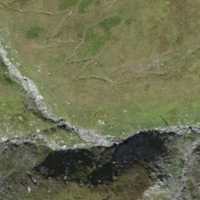
EUNIS habitat code: 26
Species observed at this site:
Kalmia procumbens
Ajuga pyramidalis
Gentiana brachyphylla
Geum montanum
Botrychium lunaria
Gentiana verna